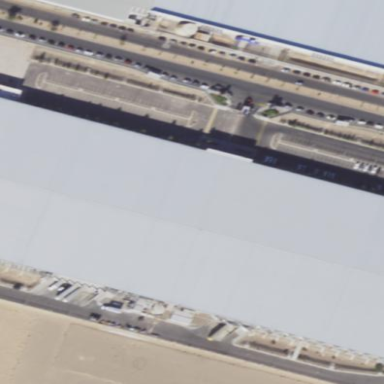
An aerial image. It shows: Industrial building.